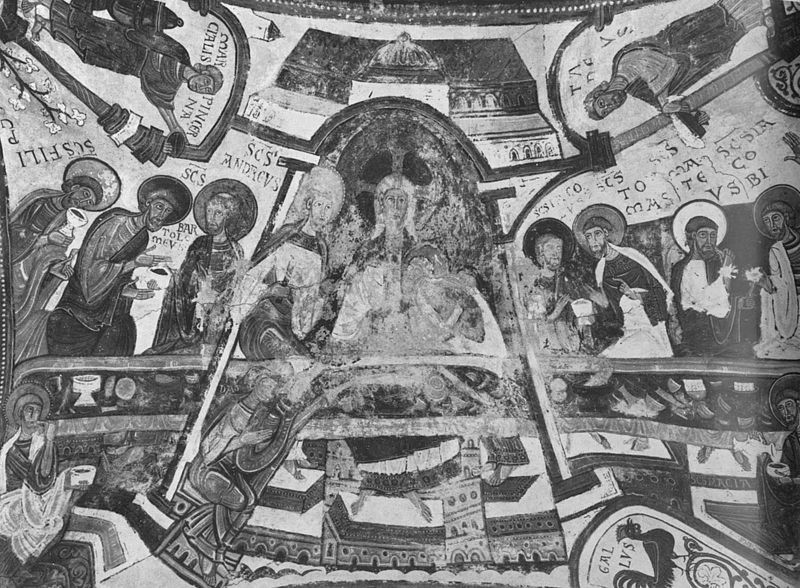
Titel: Panteón de los Reyes in León (Ausmalung)
Schlagwörter: gott, mann, weiß, sitzen, stadt, grau, männer, reden, schwarz, tisch, gebäude, bart, trinken, kirche, engel, schrift, kuppel, essen, thomas, foto, schild, strahlen, schwarzweiss, text, herrscher, mosaik, heiligenschein, nimbus, christus, jesus, mittelalter, zentral, heilige, deckengemälde, fresko, abendmahl, hahn, jünger, maria, jerusalem, latein, speise, beschädigt, buchmalerei, abendmal, andreas, bischoff, kirchenbild, kkuppel, heiliggendcein